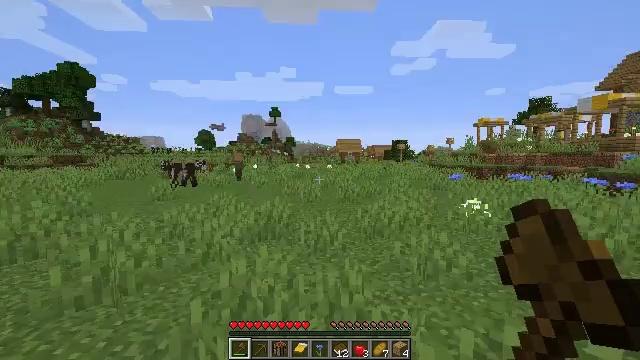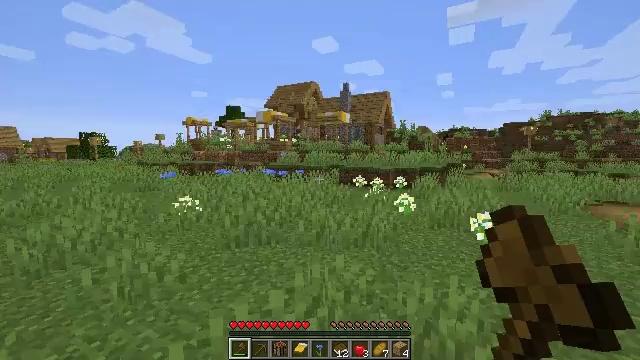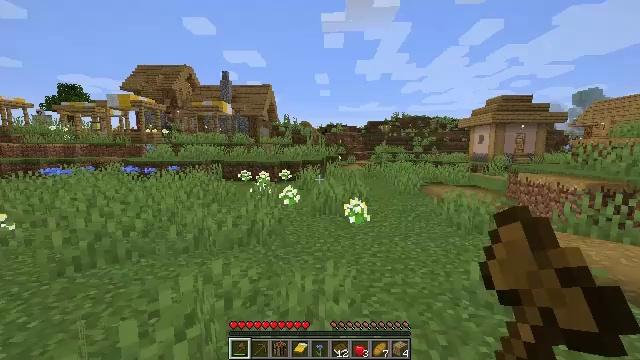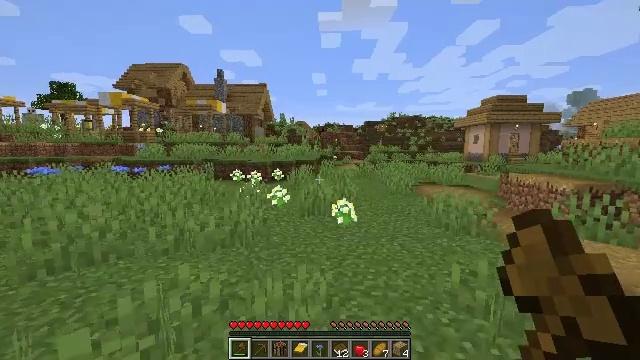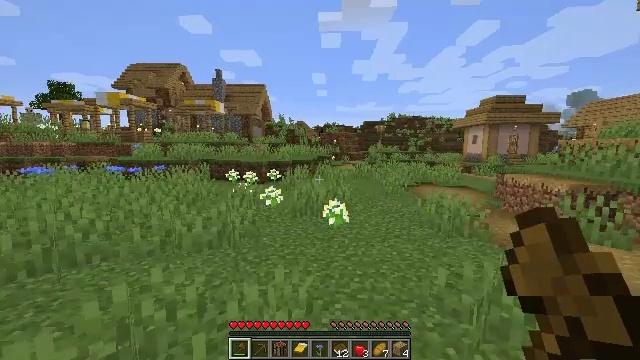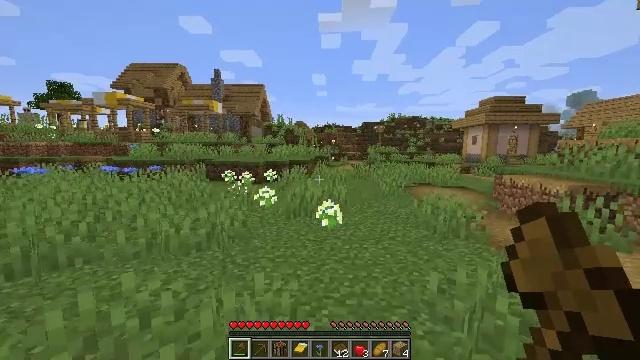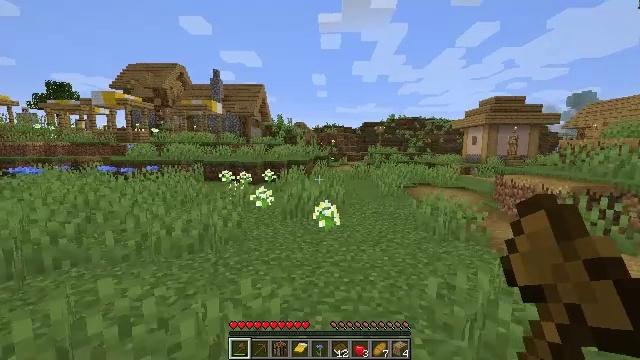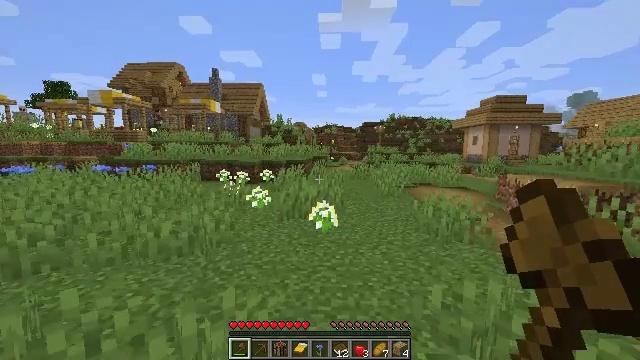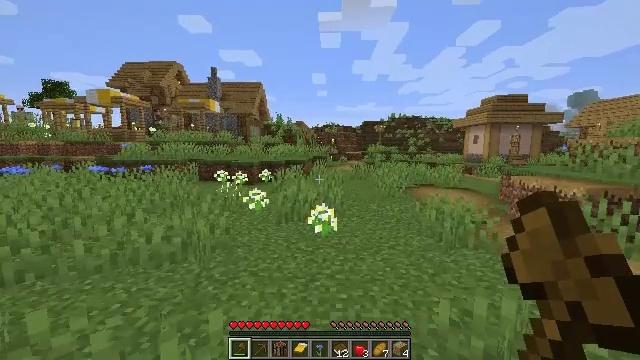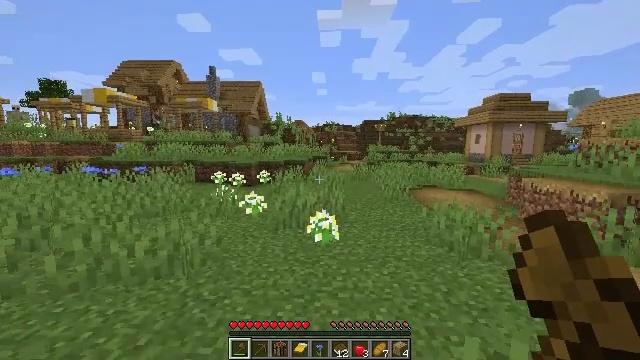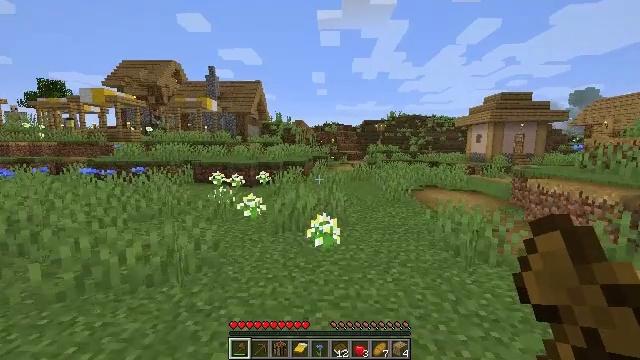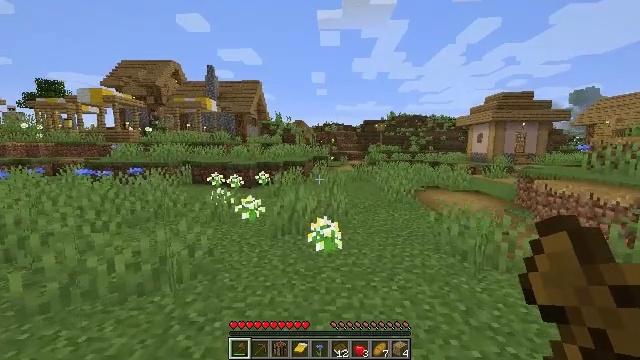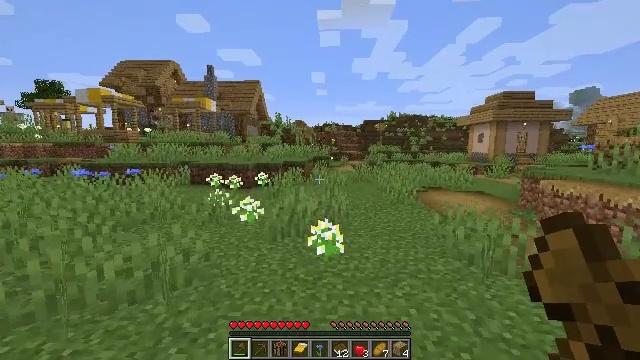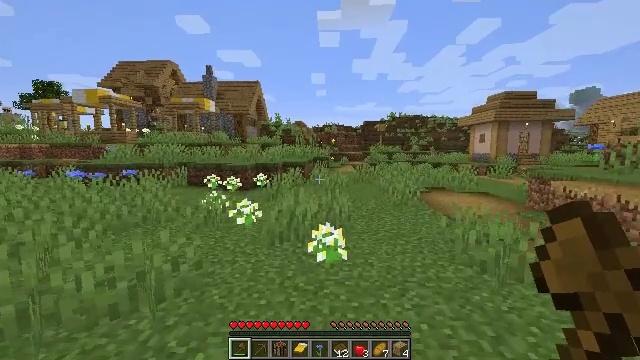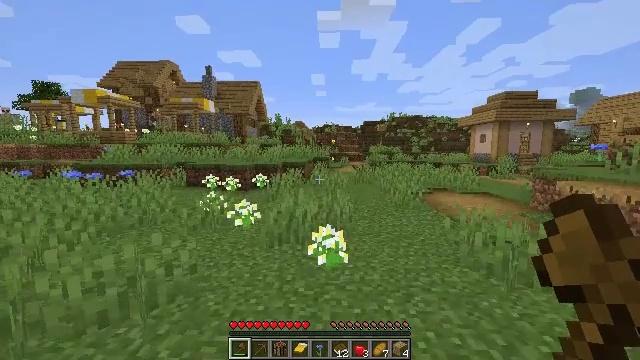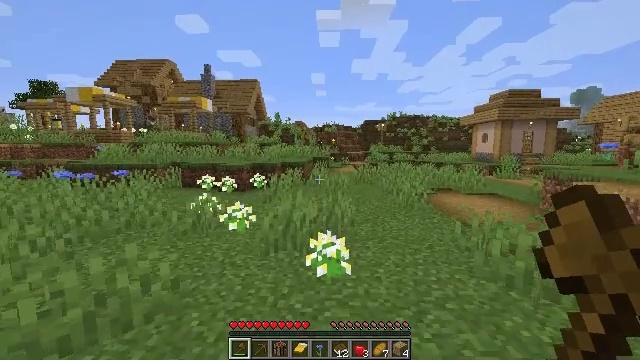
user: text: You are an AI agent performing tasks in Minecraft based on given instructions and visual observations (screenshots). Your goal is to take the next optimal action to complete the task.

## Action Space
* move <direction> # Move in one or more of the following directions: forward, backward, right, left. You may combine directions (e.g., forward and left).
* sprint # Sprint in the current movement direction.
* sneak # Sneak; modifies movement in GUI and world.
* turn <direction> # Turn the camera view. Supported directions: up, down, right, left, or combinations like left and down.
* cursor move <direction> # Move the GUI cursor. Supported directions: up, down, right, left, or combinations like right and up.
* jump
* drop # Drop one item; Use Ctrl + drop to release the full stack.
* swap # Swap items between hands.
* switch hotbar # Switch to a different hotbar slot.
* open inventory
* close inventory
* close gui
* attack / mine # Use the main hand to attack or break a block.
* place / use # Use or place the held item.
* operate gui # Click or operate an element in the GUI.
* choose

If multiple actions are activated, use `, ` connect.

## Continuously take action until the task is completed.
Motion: motion action
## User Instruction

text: Reclaim bookshelf materials.
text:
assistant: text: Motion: move right, turn right
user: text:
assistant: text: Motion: move right, turn right and down
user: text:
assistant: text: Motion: move right
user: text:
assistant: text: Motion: move forward and move right
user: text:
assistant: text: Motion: move forward
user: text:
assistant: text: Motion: move forward
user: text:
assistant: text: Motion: move forward
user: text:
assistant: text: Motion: move forward
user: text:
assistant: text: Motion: move forward
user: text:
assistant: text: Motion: move forward
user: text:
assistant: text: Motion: move forward
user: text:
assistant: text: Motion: move forward
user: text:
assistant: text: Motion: move forward
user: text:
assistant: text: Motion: move forward
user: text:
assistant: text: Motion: move forward
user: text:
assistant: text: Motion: move forward
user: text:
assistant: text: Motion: move forward
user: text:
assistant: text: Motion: move forward, sprint
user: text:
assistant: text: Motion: move forward, sprint, turn right
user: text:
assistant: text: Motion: move forward, sprint, turn right and down
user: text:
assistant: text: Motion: move forward, sprint, turn right and down
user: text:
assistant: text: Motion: move forward, sprint, turn right
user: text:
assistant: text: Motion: move forward and move left, turn right
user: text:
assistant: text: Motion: move forward and move left
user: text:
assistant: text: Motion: move forward and move left
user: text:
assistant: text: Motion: move forward and move left
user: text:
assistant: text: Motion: move forward and move left
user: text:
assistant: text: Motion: move forward and move left
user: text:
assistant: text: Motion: move forward and move left
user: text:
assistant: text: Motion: move forward and move left